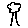
Label: tree